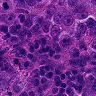
Metastatic tissue present: yes